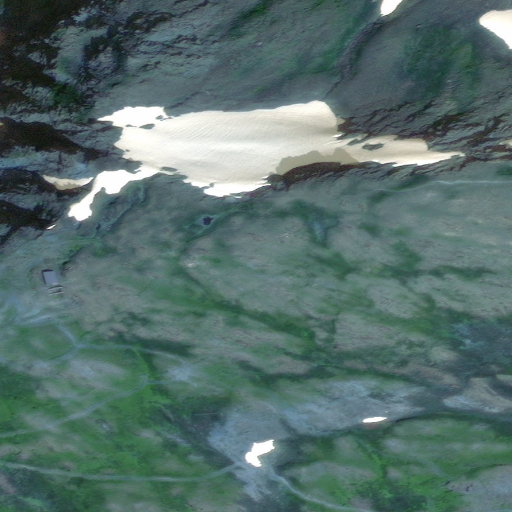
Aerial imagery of mountain in Alaska named Mount Juneau containing only unknown